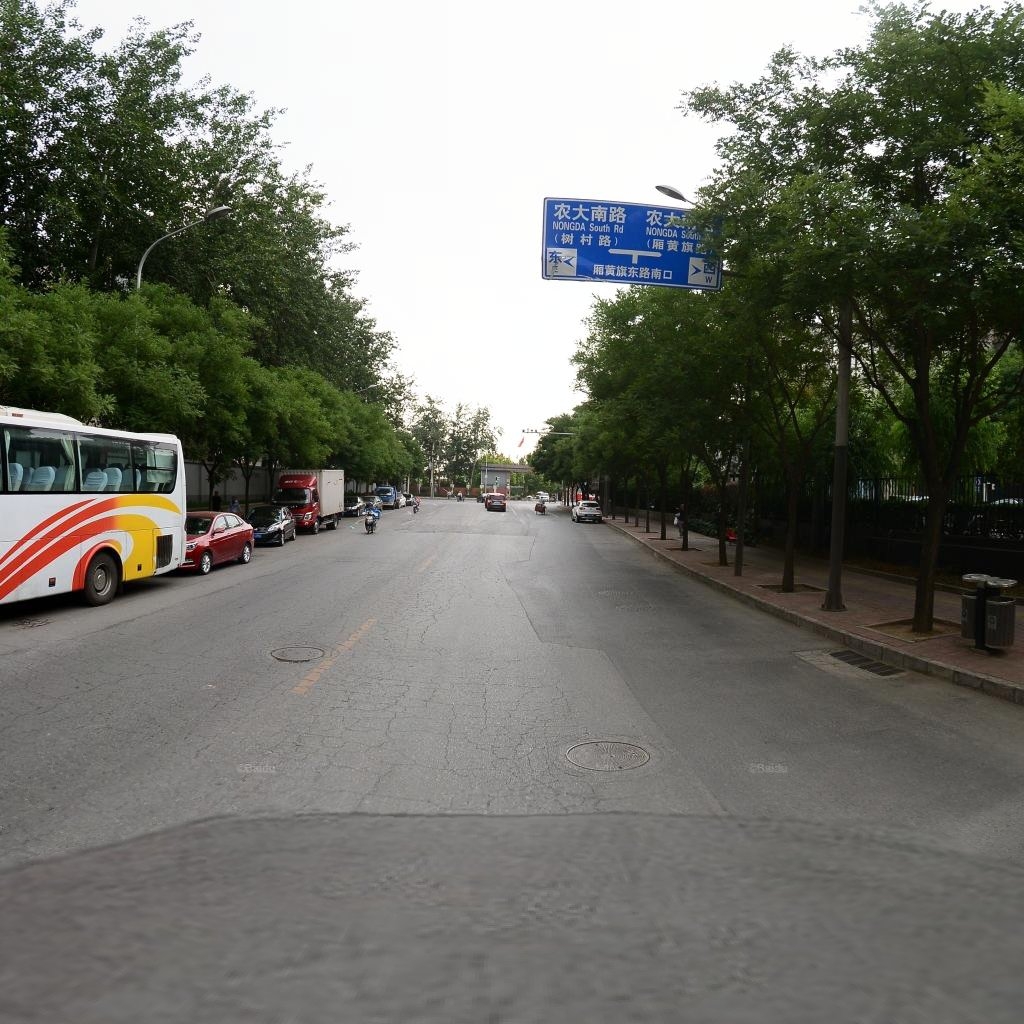
Region: Haidian
Road damage annotations: alligator crack, manhole cover, manhole cover